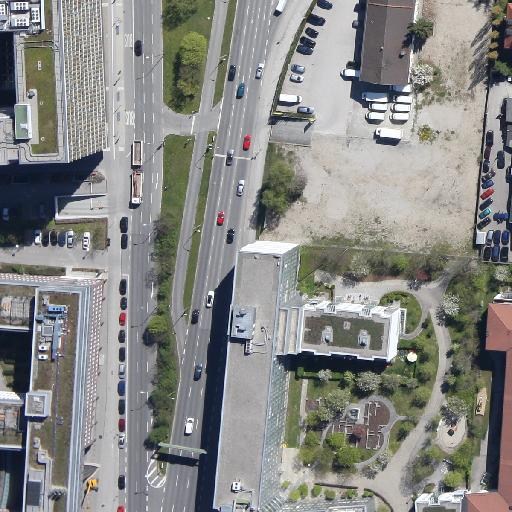
Referring expression: light-duty vehicle